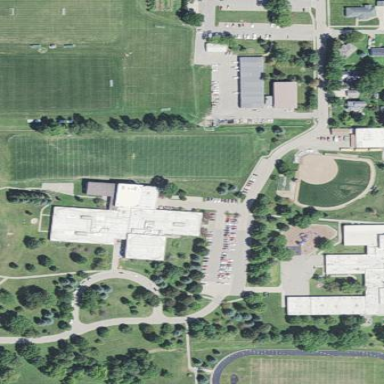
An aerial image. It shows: School.